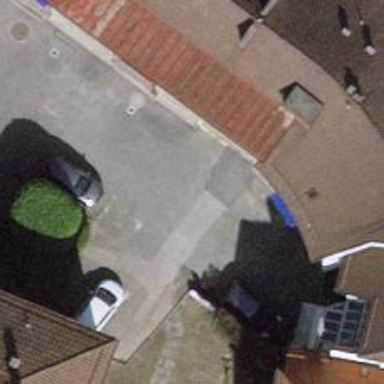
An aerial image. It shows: Driveway with asphalt surface. It serves as building passage tunnel.